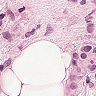
Metastatic tissue present: yes